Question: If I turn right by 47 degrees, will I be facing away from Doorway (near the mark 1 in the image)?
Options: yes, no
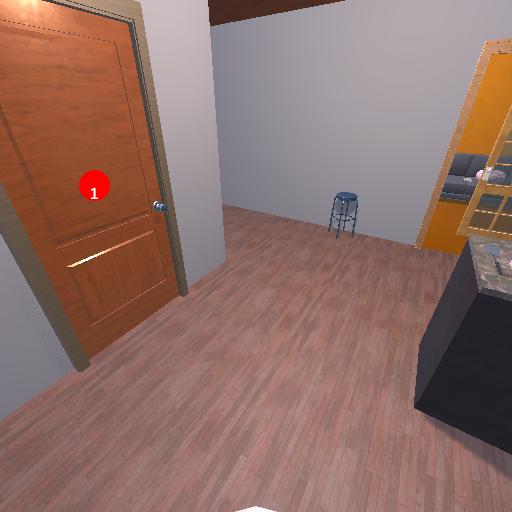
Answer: yes